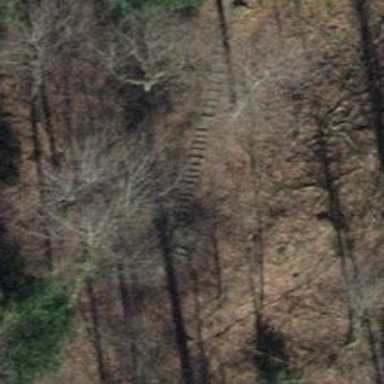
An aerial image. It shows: Unpaved path.